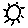
Label: sun